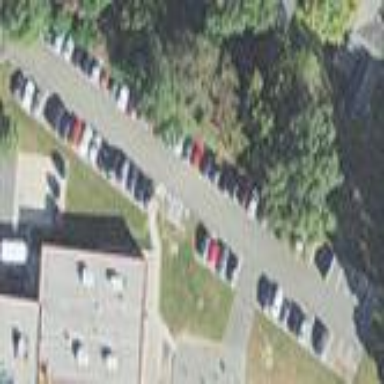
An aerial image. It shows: Parking area with asphalt surface.